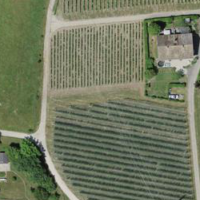
EUNIS habitat code: 24
Species observed at this site:
Juglans regia